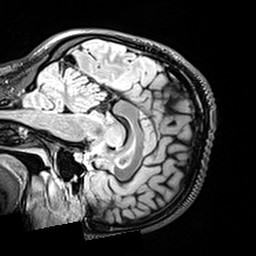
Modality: T2w
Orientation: sagittal
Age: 25
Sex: female
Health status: healthy
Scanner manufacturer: siemens
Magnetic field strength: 3 T
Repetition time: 5 s
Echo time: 0.397 s